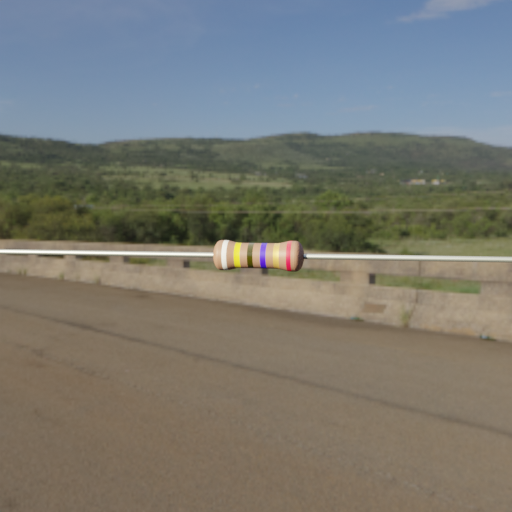
Resistor colour bands (in order): white, yellow, black, blue, gold, red